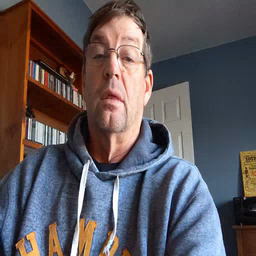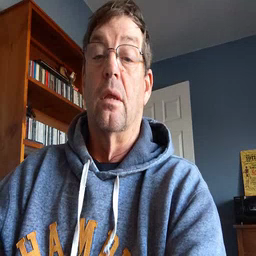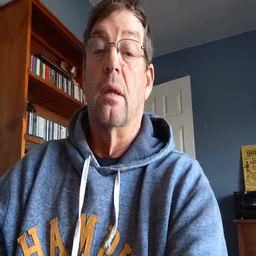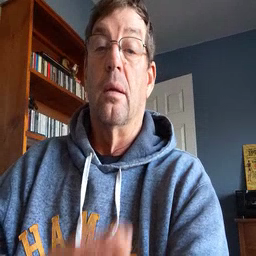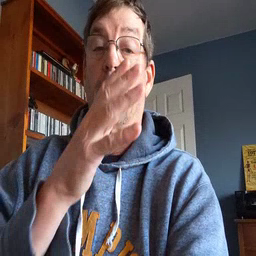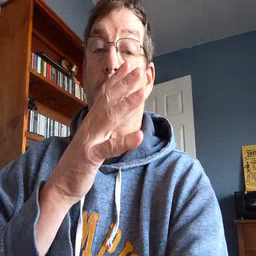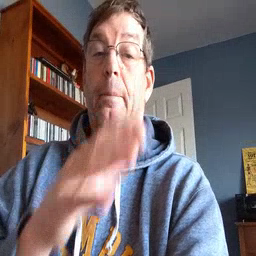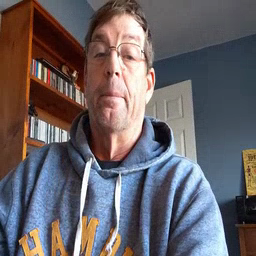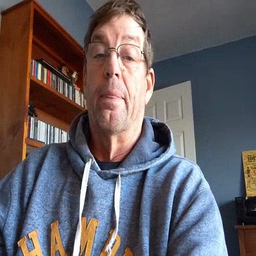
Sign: mom